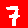
Digit: 7